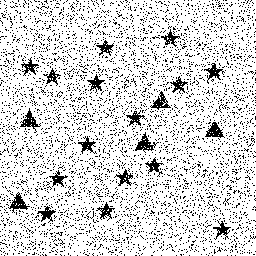
Squares: 0
Triangles: 5
Stars: 15
Total shapes: 20